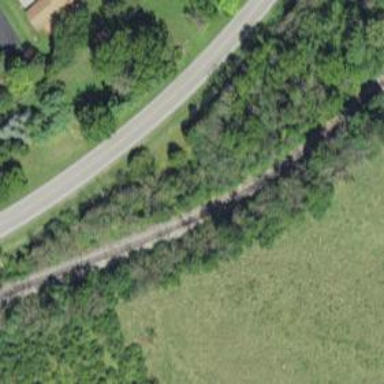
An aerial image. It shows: Railway track.